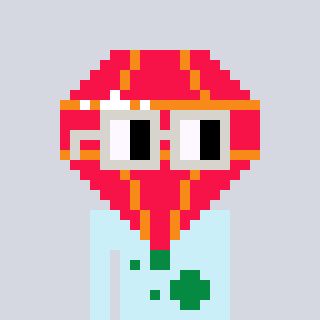
a pixel art character with square light gray glasses, a red diamond-shaped head and a cold-colored body on a cool background